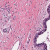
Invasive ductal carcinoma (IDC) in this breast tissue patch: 0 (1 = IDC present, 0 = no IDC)